Field crop: maize
Growth stage: 2
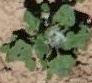
Species: chenopodium